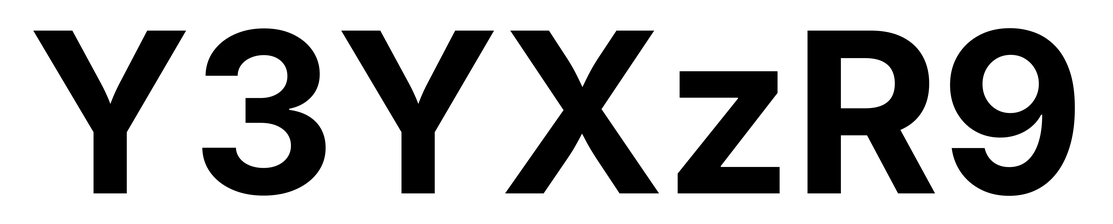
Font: Inter_Bold